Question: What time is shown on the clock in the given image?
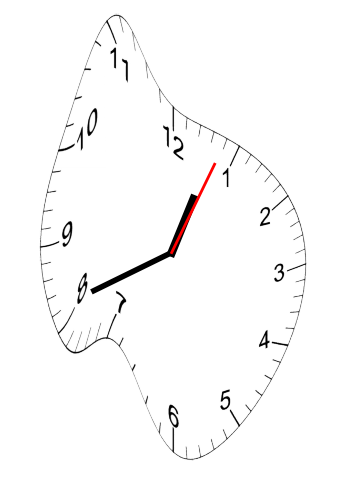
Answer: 12:41:04